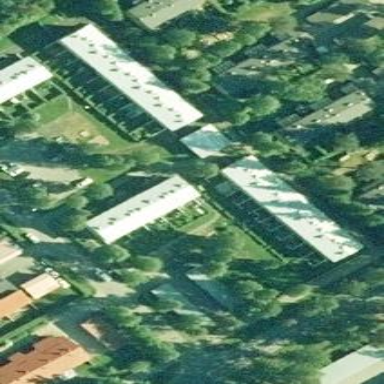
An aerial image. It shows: Terrace building.